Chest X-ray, PA view. Patient: 59 years old, sex M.
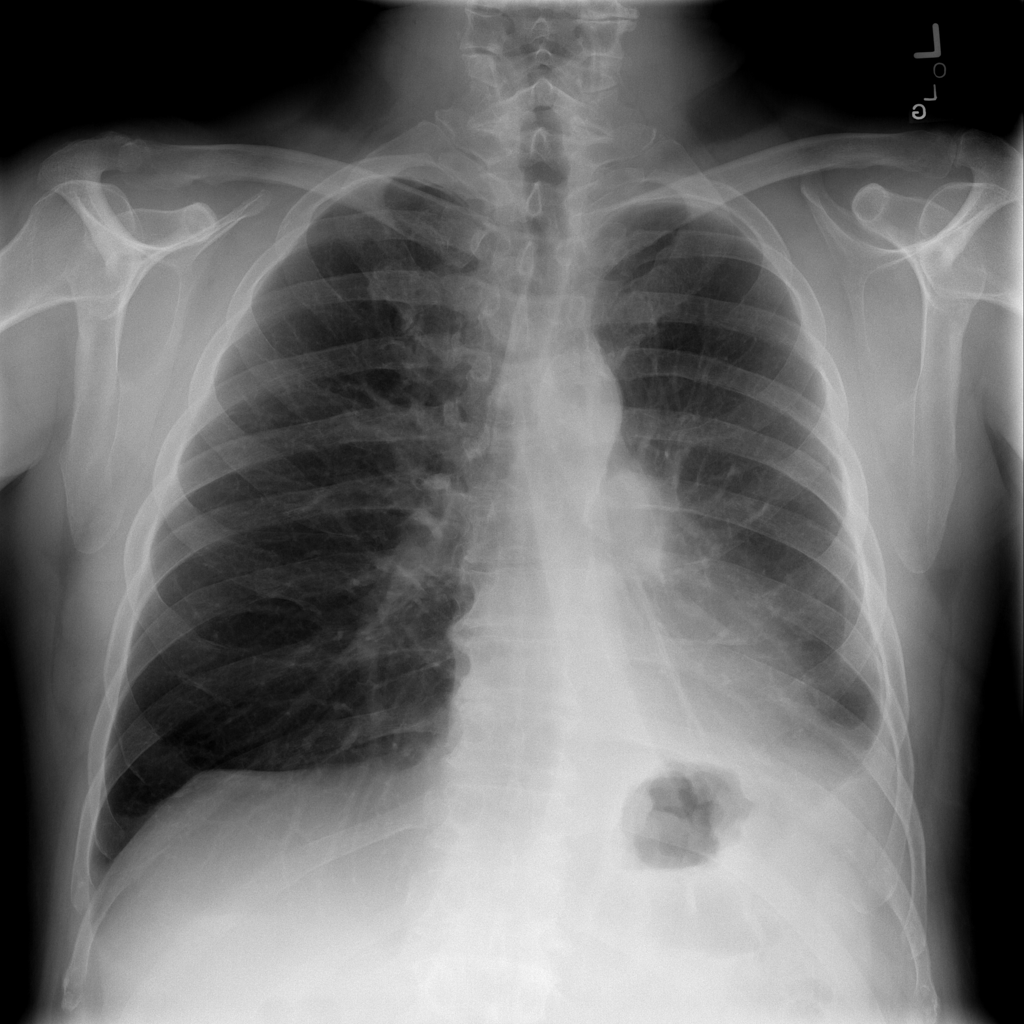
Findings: No Finding